Question: I have xcode 6 and target is 7.0.I am having no problem with other simulators.But in iPhone5s7.1 the screen has black top bar and bottom bar
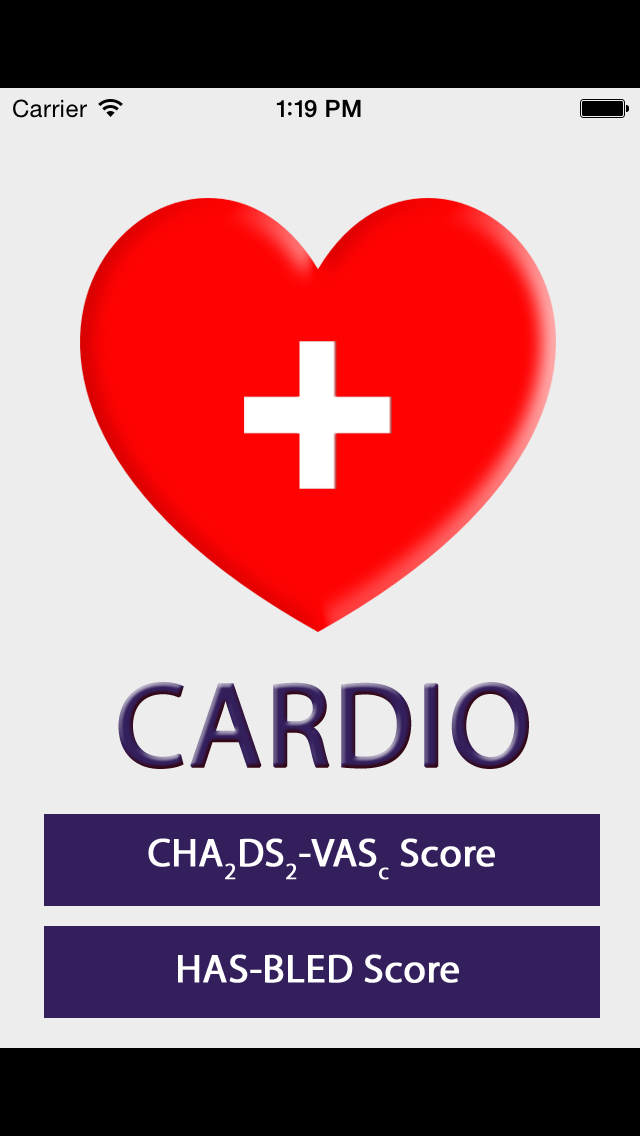
Answer: If you use @2x.png files by default, then I'm sure that your app will look good on iPhone5s and other retina devices.
as @WonderMonster answer you will have to make @2x size images
Read this <URL>